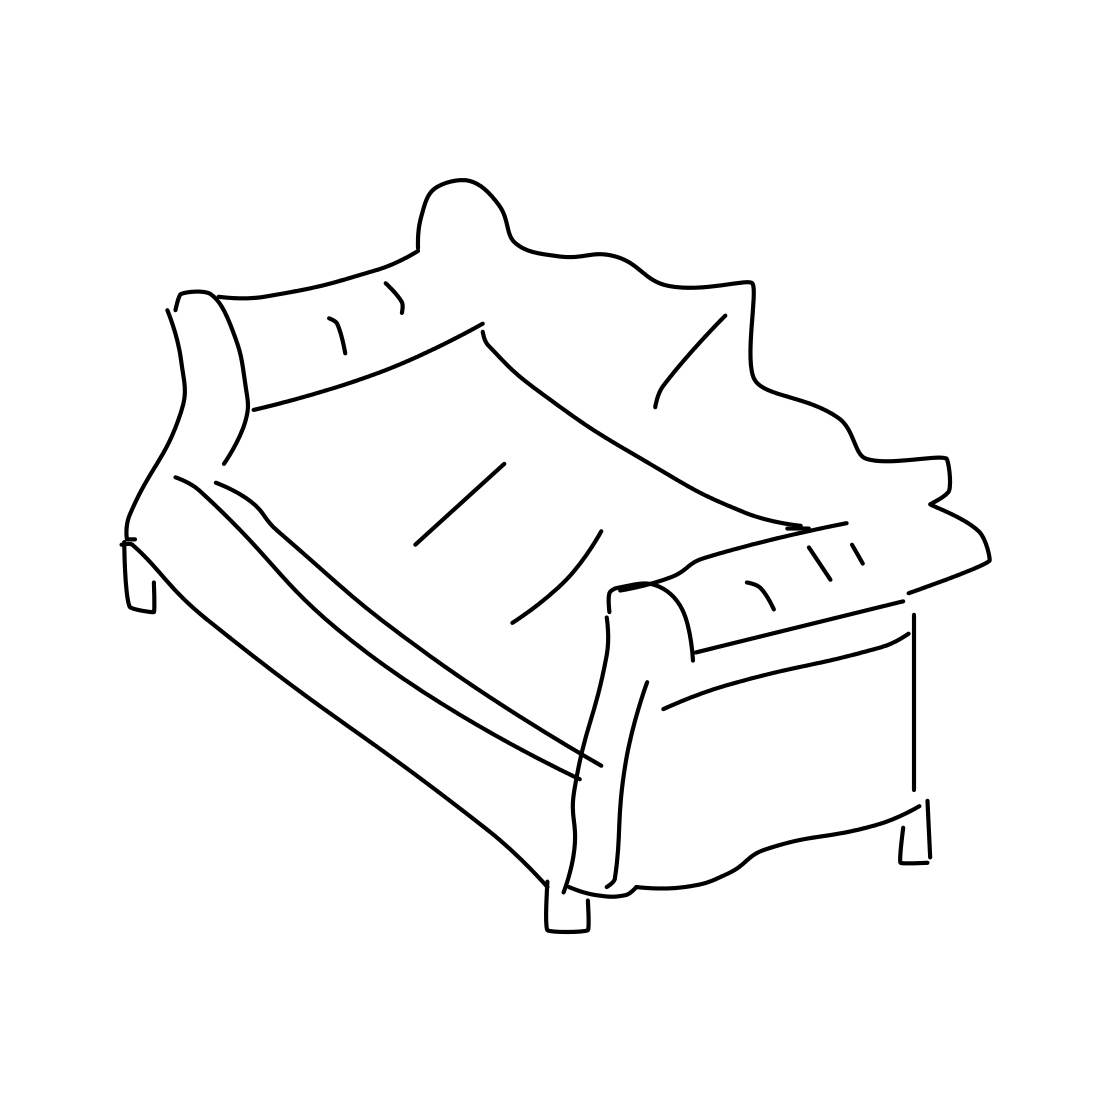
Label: couch